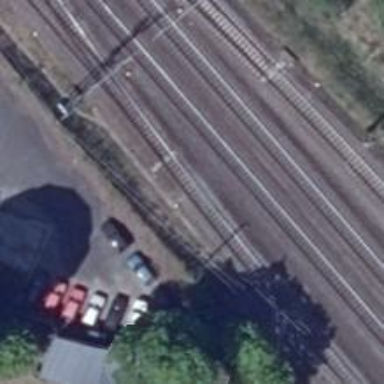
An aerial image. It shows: Railway switch with the turnout on the left side.